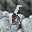
Label: 6